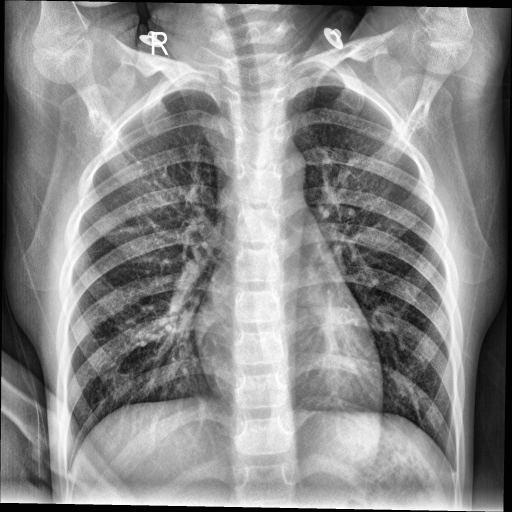
Finding: NORMAL